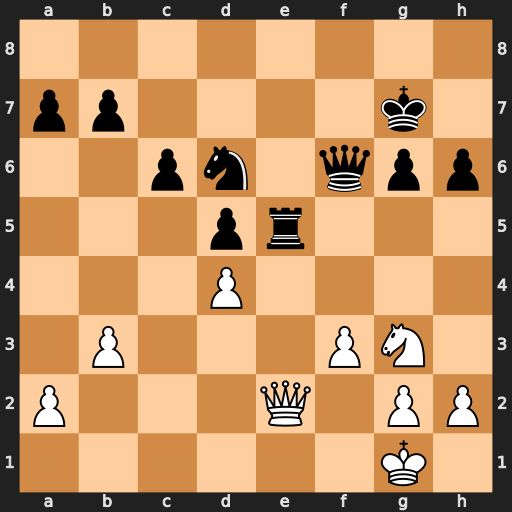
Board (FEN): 8/pp4k1/2pn1qpp/3pr3/3P4/1P3PN1/P3Q1PP/6K1
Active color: w
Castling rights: -
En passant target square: -
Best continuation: dxe5 Qd8 exd6